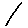
Label: line